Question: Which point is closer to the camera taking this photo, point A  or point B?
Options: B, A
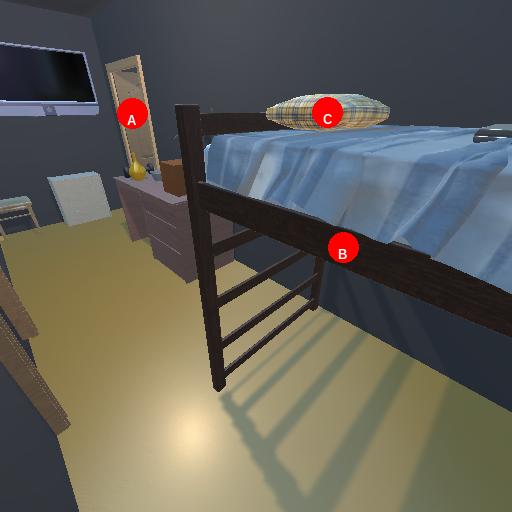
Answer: B